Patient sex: M
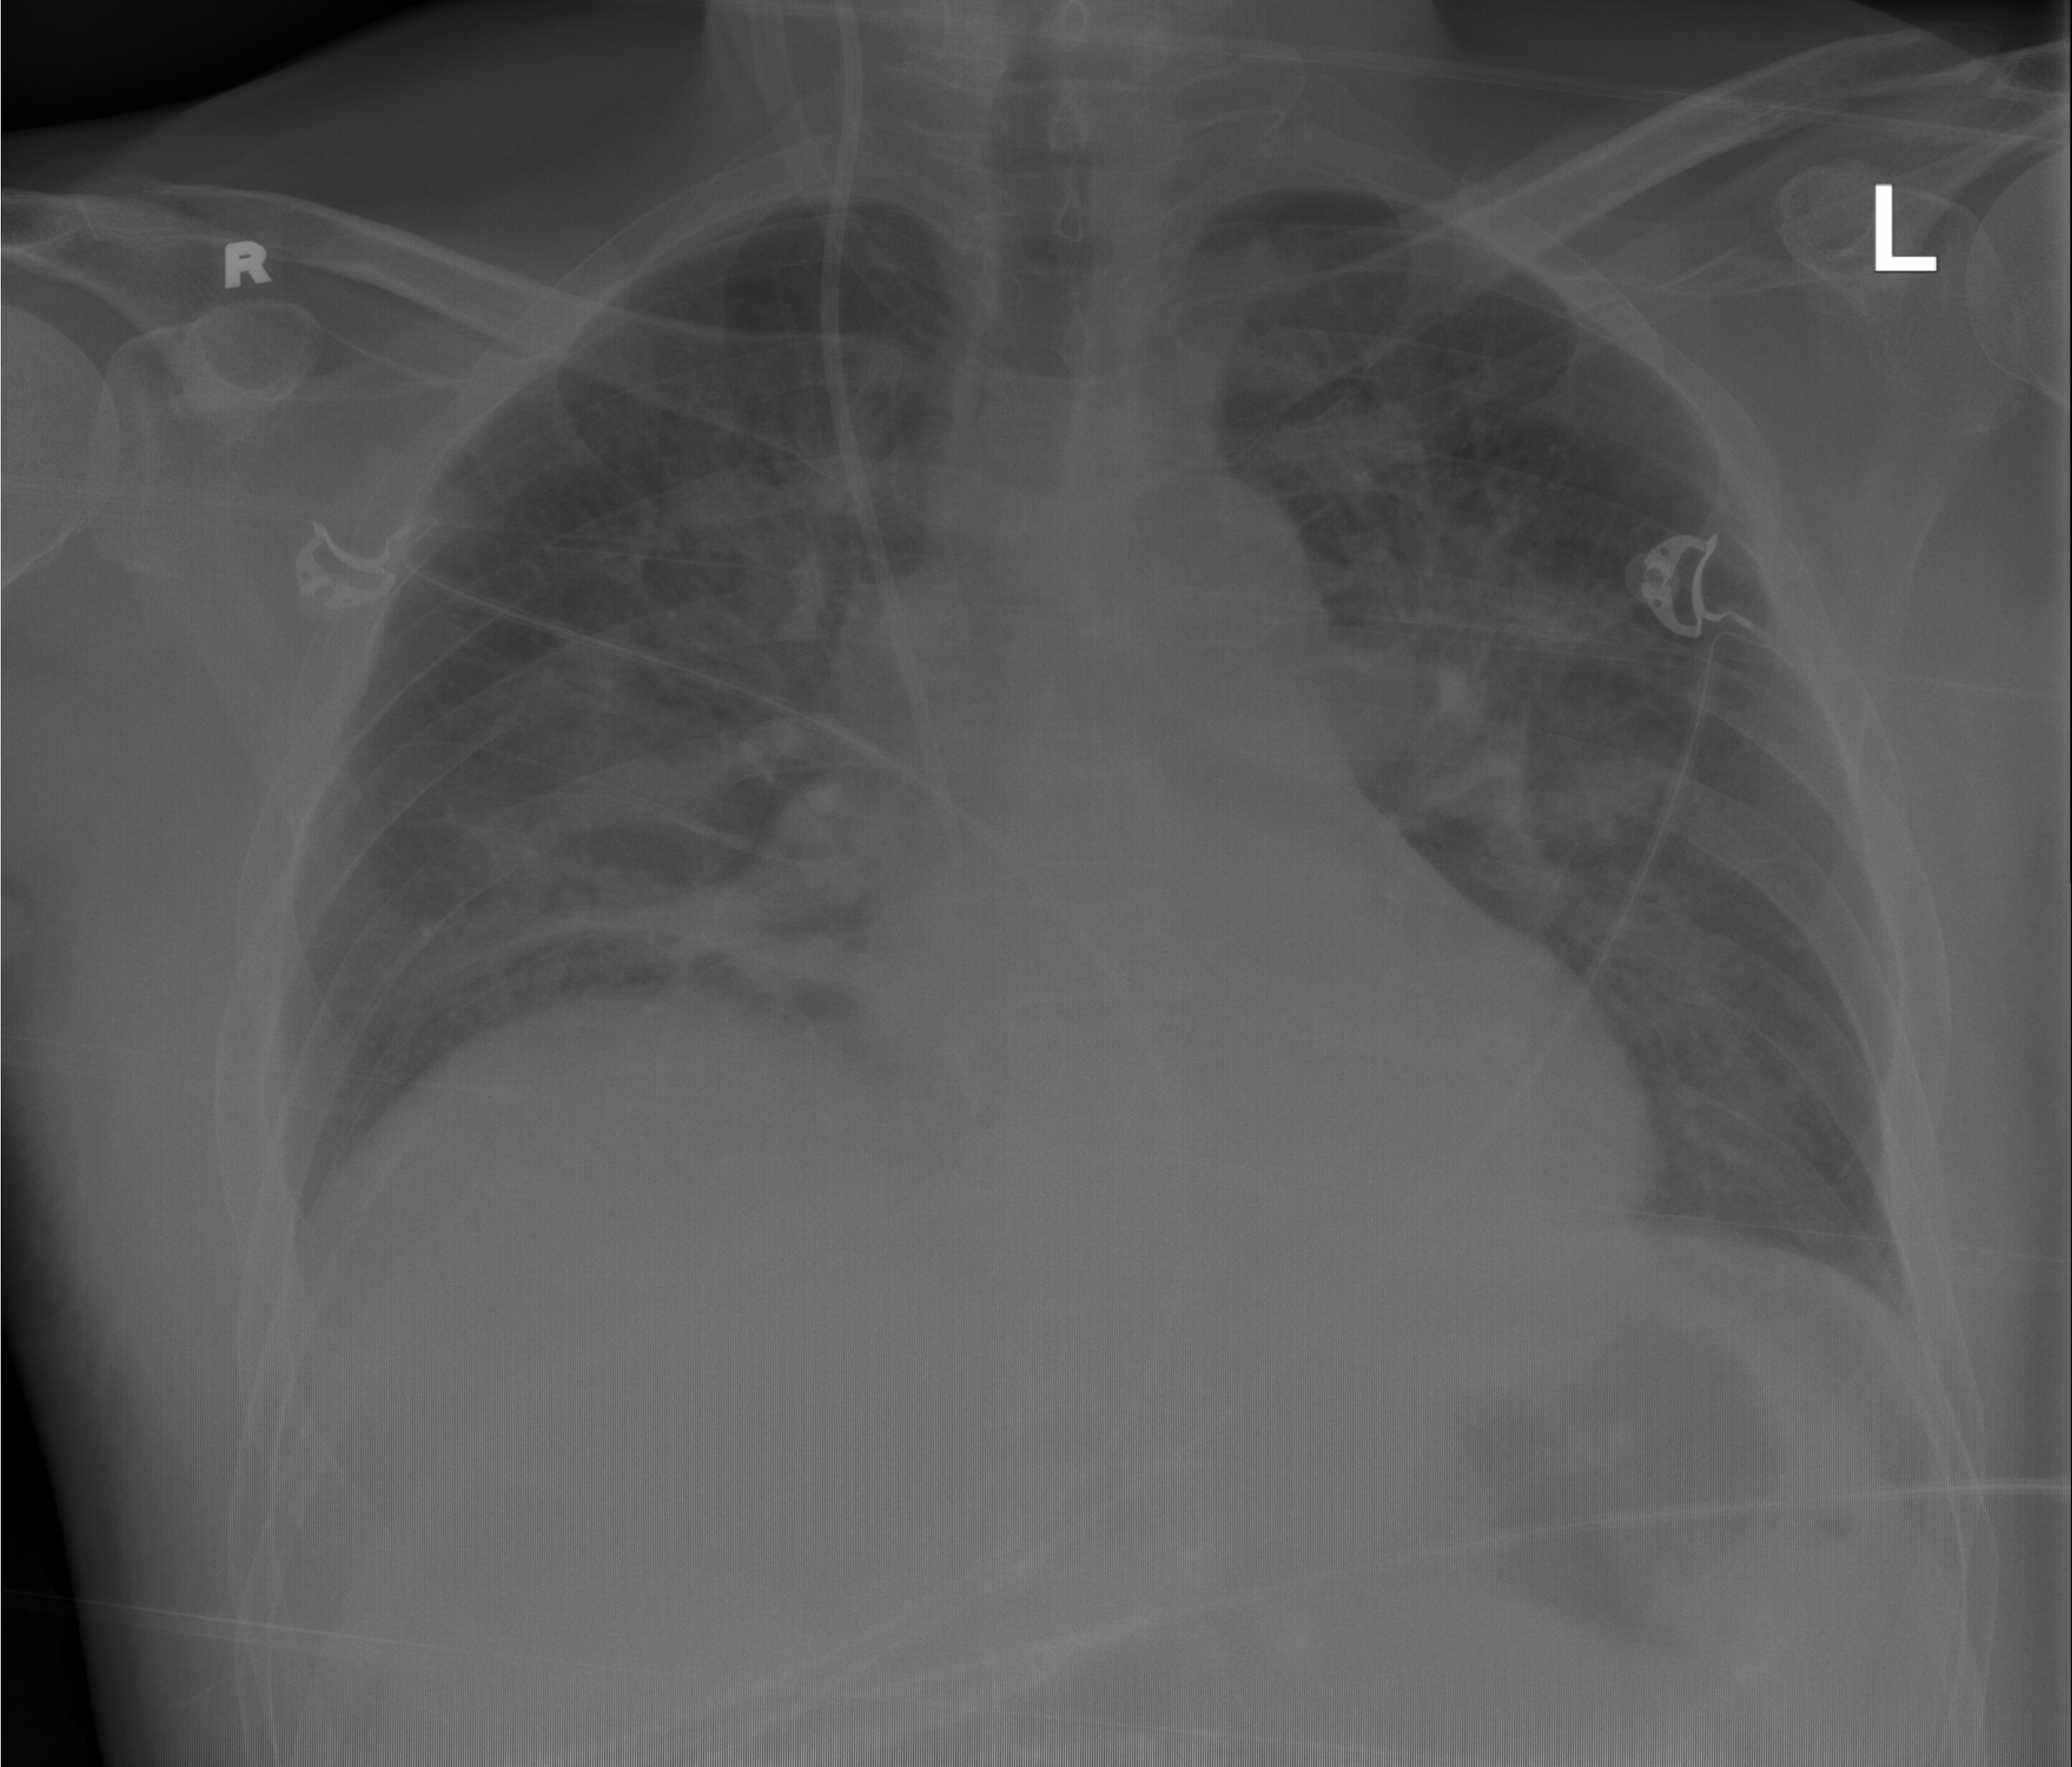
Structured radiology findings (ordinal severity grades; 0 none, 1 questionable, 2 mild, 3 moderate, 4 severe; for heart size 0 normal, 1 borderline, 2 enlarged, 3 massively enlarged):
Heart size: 1
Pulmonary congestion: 2
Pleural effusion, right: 0
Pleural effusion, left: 0
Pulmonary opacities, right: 3
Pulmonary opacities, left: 3
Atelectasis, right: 1
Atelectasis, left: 0